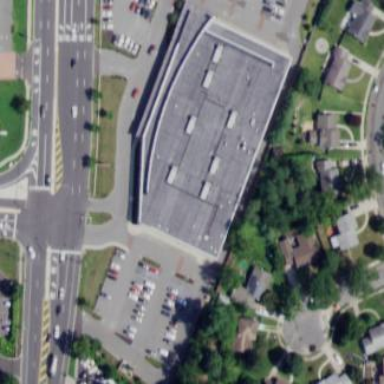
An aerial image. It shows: Clinic building providing healthcare services.